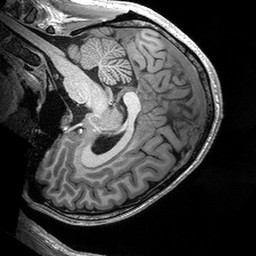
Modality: T1w
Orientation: sagittal
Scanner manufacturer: siemens
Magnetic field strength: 3 T
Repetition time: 2.53 s
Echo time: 0.00288 s